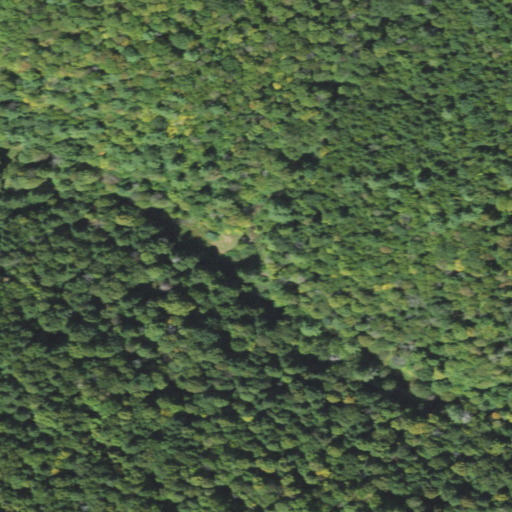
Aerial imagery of valley in Pennsylvania named Pigeon Hollow containing mixed forest, deciduous forest, and evergreen forest